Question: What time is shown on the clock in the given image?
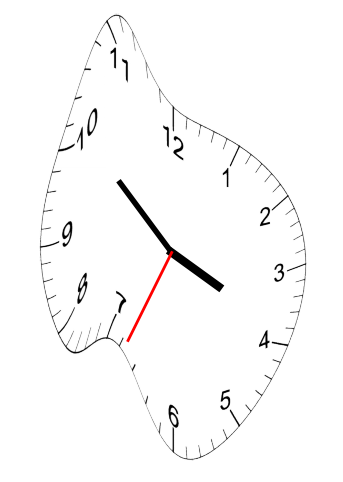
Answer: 03:51:34